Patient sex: M
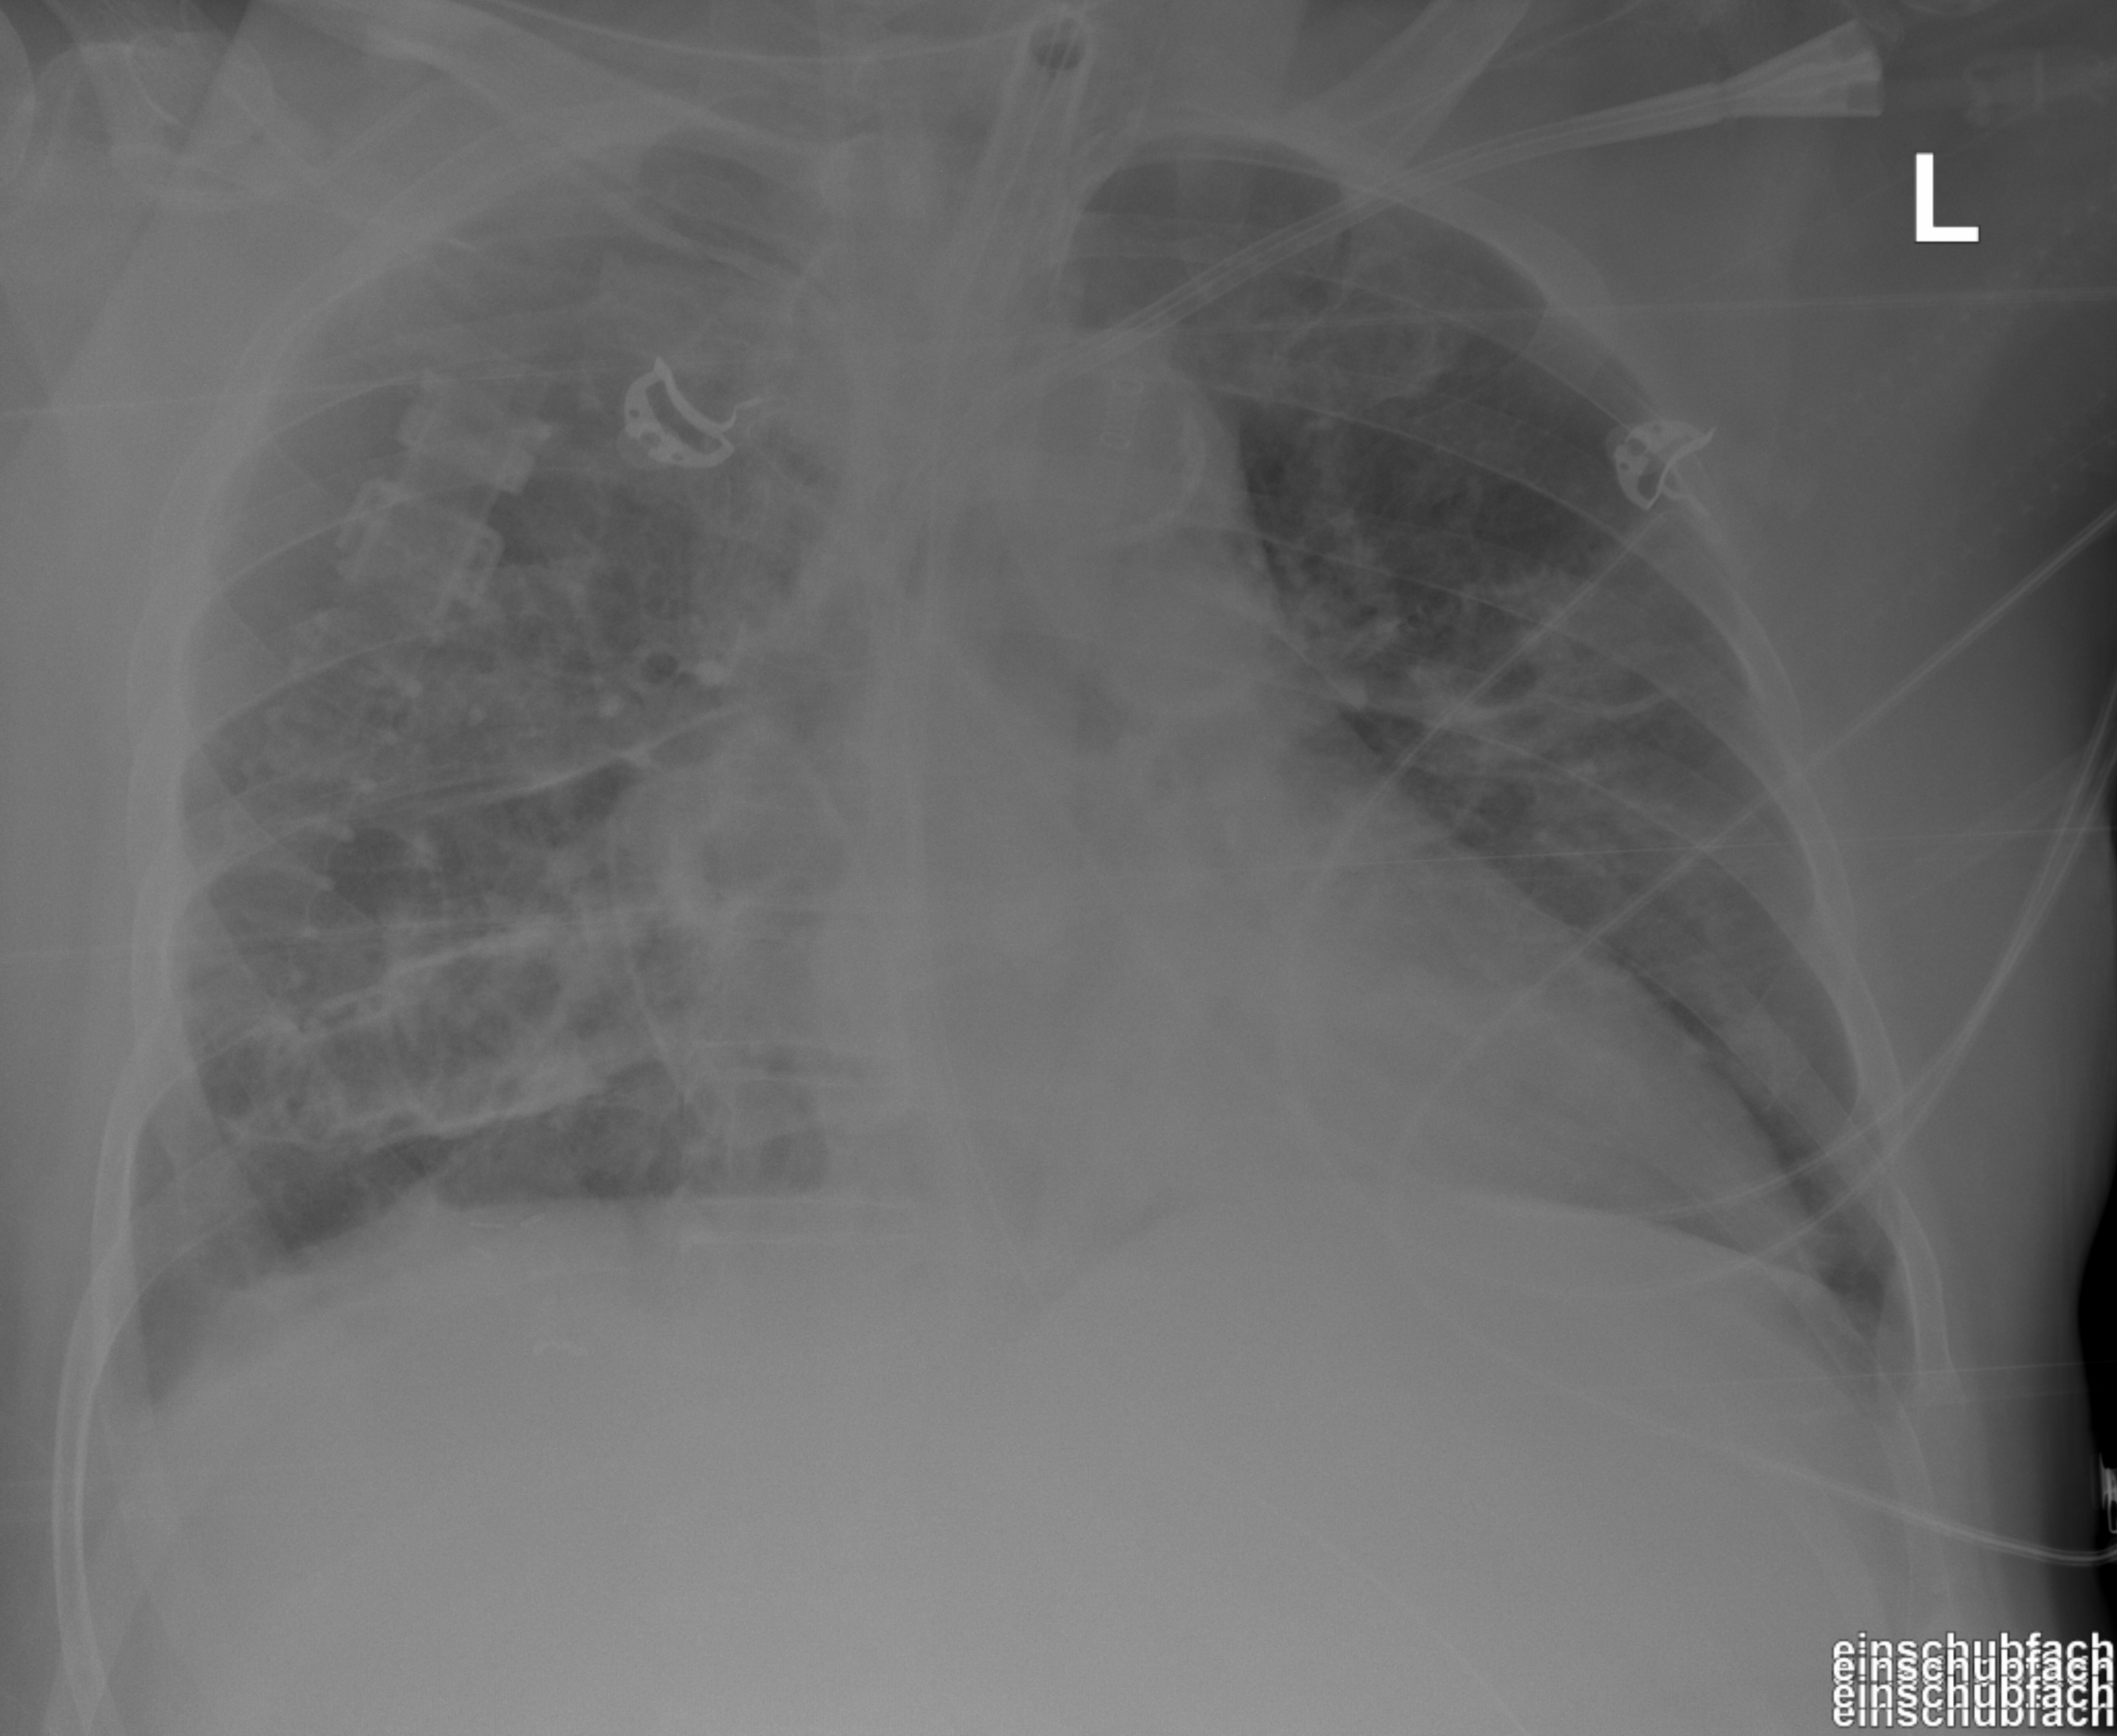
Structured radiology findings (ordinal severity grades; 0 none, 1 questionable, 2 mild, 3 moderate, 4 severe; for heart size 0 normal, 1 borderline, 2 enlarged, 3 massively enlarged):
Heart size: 2
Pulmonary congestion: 2
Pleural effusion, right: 0
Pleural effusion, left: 0
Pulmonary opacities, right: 0
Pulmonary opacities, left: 2
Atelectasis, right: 2
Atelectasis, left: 2